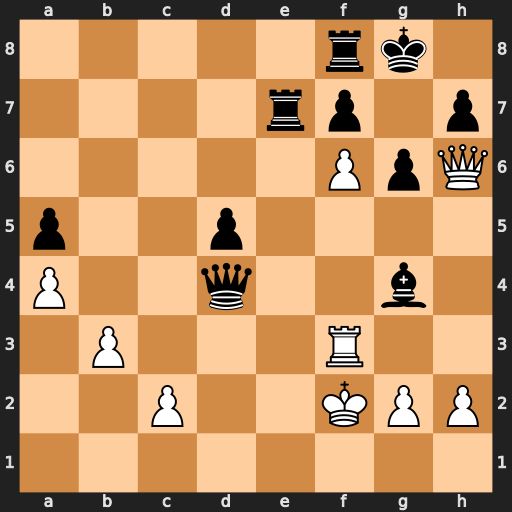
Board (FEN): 5rk1/4rp1p/5PpQ/p2p4/P2q2b1/1P3R2/2P2KPP/8
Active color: w
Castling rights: -
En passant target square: -
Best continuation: Kg3 Qe5+ Rf4 Qxf6 Rxf6